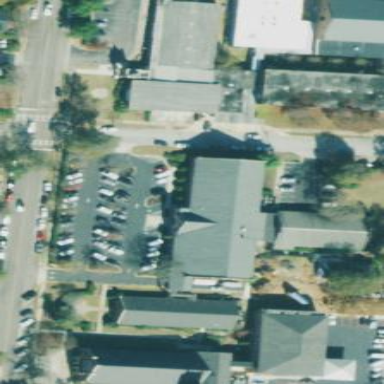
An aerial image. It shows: Beautiful church building.